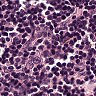
Metastatic tissue present: no